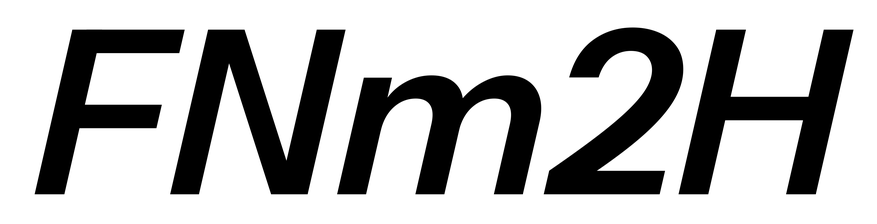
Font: InstrumentSans-Italic_SemiBold_Italic